Interaction volume radius: 5 \u00c5
Interaction volume height: 25 \u00c5
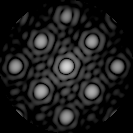
Disorder parameter: 0.06789